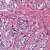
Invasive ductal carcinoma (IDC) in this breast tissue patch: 1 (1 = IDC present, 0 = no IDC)